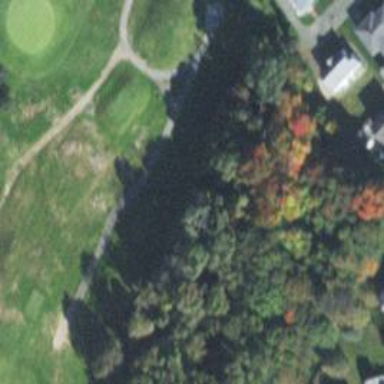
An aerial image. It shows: Pathway for golfing.